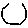
Label: hexagon